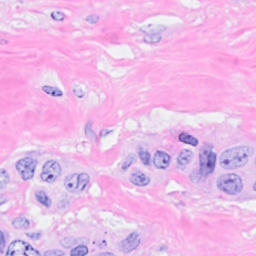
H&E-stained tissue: Breast